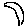
Label: moon